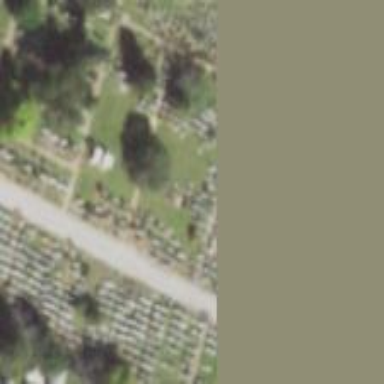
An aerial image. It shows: Sector in the cemetery.